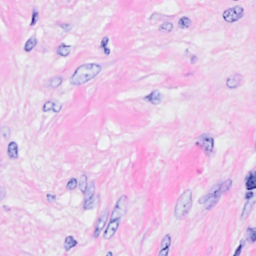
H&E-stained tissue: Breast